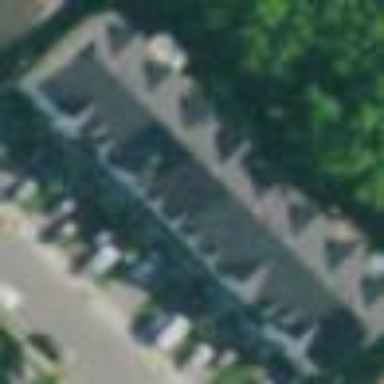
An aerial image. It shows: Terrace building.